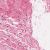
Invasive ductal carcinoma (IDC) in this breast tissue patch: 0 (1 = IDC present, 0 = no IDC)